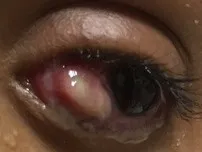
Ruptured subconjunctival abscess.
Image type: medical_photograph (other_medical_photograph)